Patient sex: F
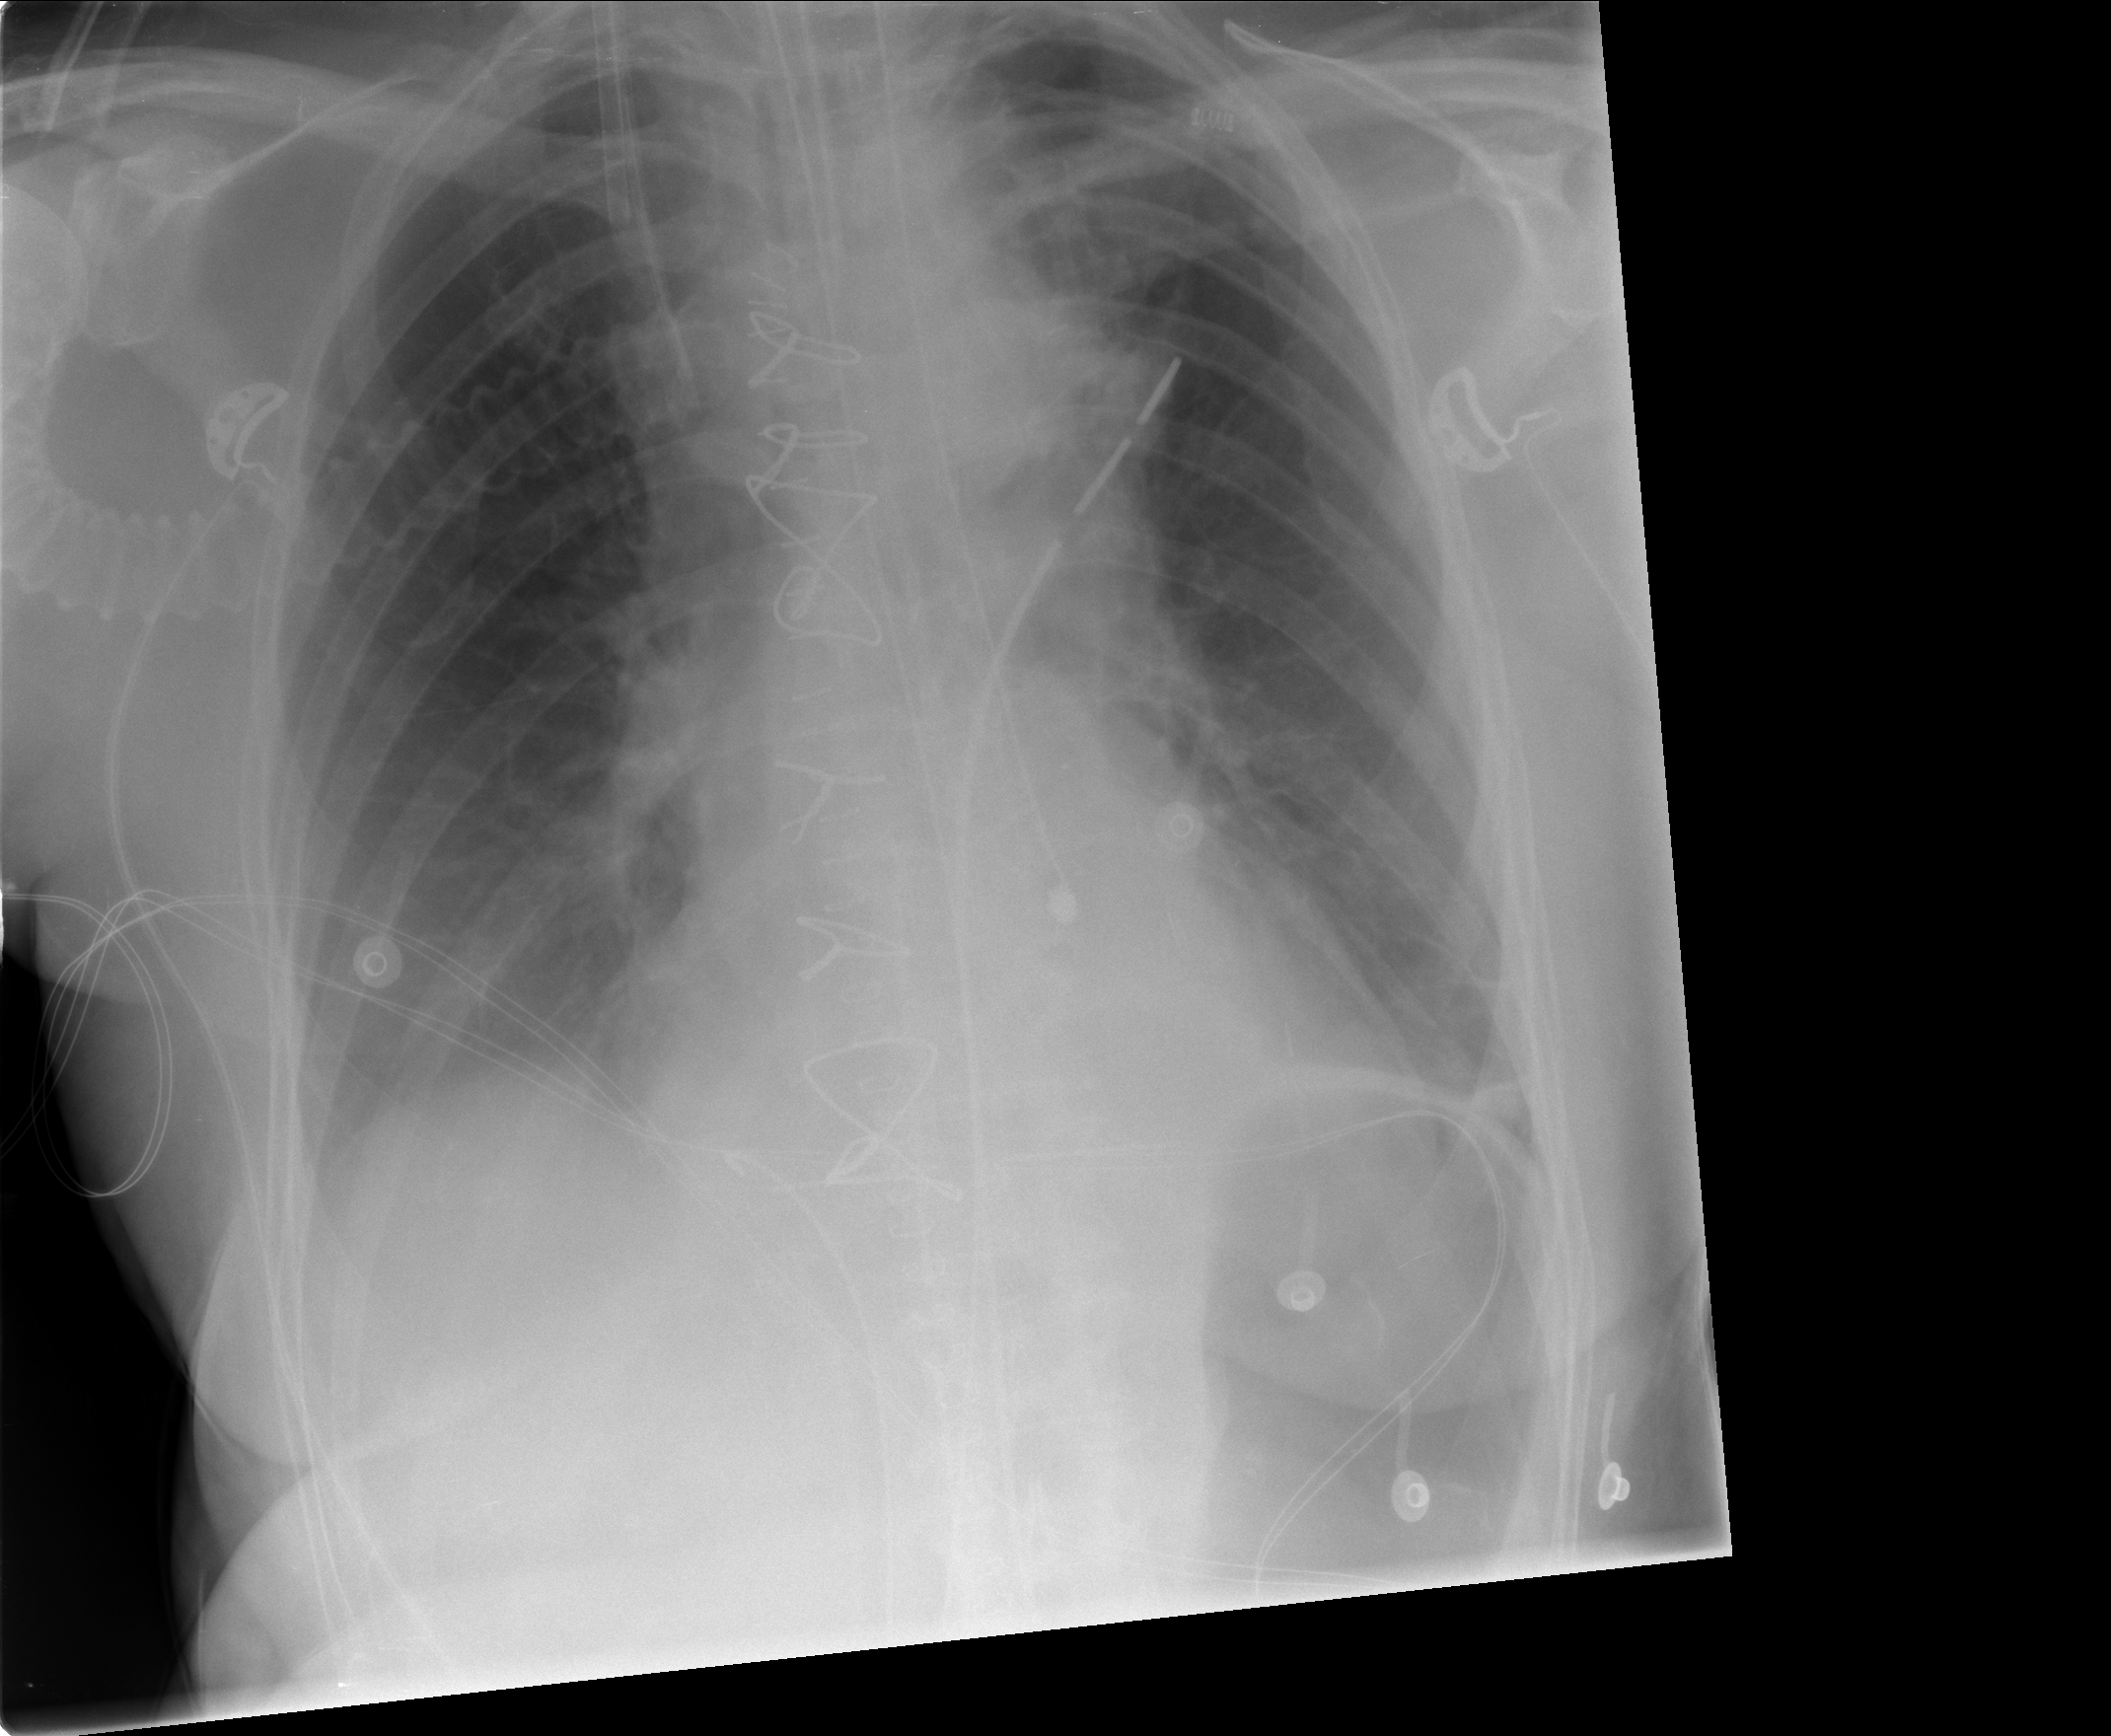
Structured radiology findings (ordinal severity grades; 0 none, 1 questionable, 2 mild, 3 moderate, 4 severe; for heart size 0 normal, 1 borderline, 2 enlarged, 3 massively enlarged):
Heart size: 0
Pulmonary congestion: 1
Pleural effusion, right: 0
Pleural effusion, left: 0
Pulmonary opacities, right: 0
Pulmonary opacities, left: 0
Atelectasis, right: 0
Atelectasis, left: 1